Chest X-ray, PA view. Patient: 54 years old, sex F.
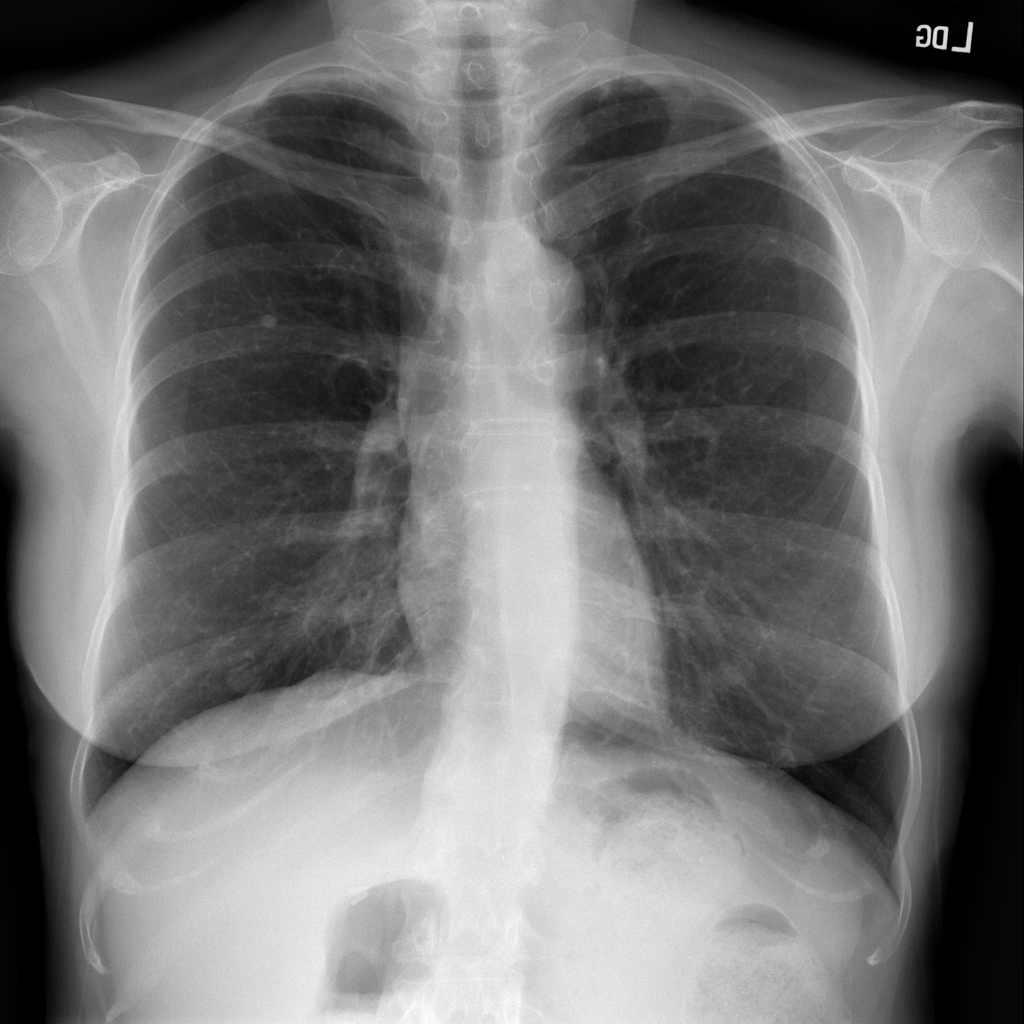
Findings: No Finding